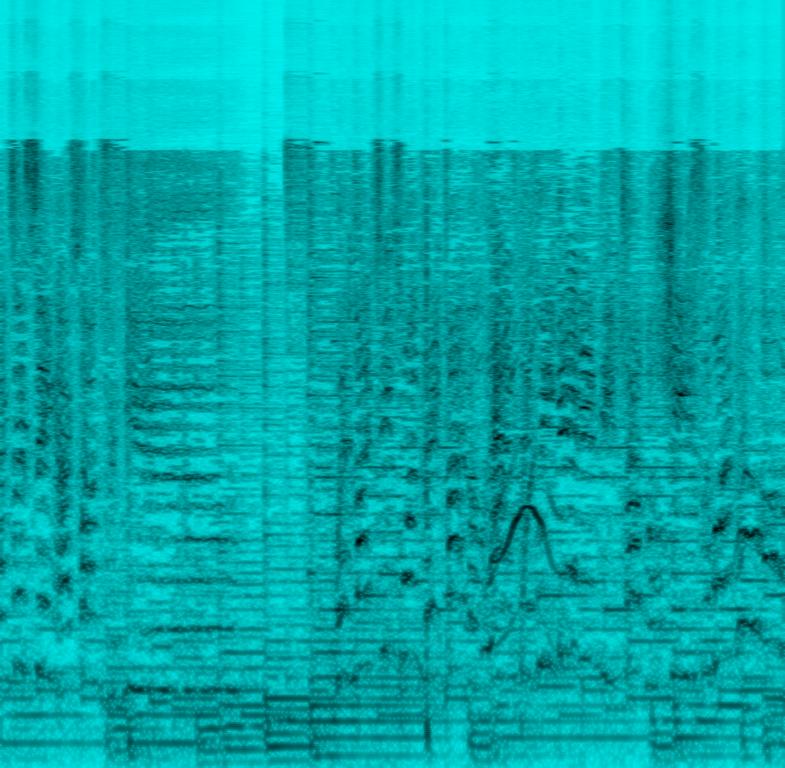
The song is fun, playful and cheerful. It involves child vocalists who sing in unison, and various sound effects of children laughing, and a child exclaiming. The song features an intricate clarinet melody which follows the vocal in note selection.